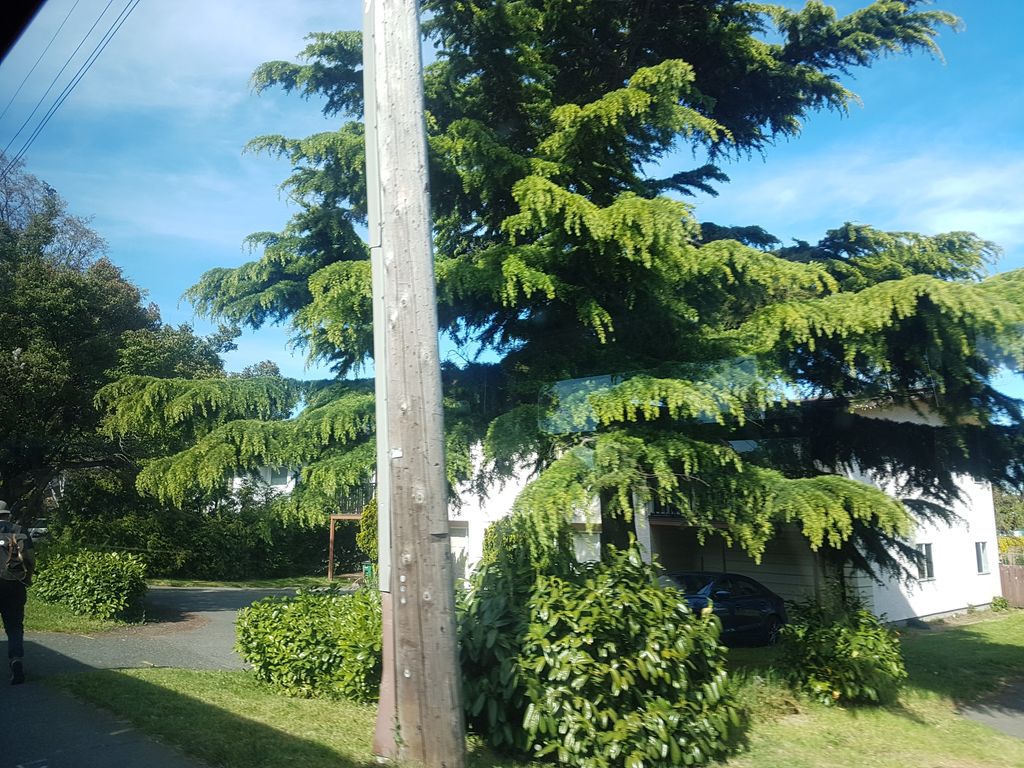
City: victoria